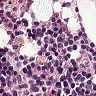
Metastatic tissue present: no